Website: walmart
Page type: account-selection
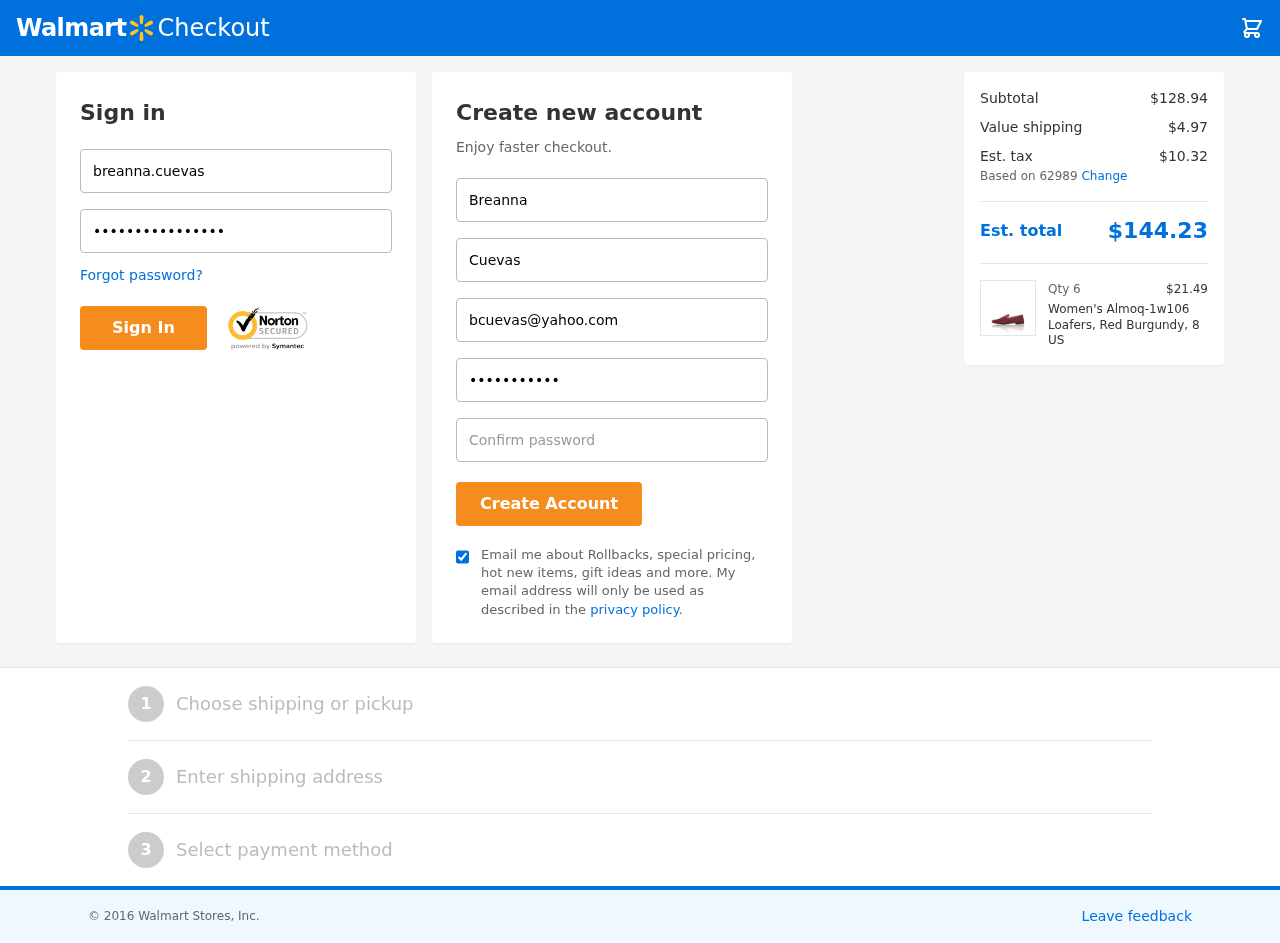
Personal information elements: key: PII_EMAIL
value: bcuevas@yahoo.com
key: PII_FIRSTNAME
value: Breanna
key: PII_LASTNAME
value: Cuevas
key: PII_LOGIN_USERNAME
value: breanna.cuevas
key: PII_POSTCODE
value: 62989
Product elements: key: PRODUCT1_NAME
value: Women's Almoq-1w106 Loafers, Red Burgundy, 8 US
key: PRODUCT1_PRICE
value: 21.49
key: PRODUCT1_QUANTITY
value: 6
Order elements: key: ORDER_SUBTOTAL
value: $128.94
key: ORDER_SHIPPING_COST
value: $4.97
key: ORDER_TAX
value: $10.32
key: ORDER_TOTAL
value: $144.23